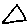
Label: triangle